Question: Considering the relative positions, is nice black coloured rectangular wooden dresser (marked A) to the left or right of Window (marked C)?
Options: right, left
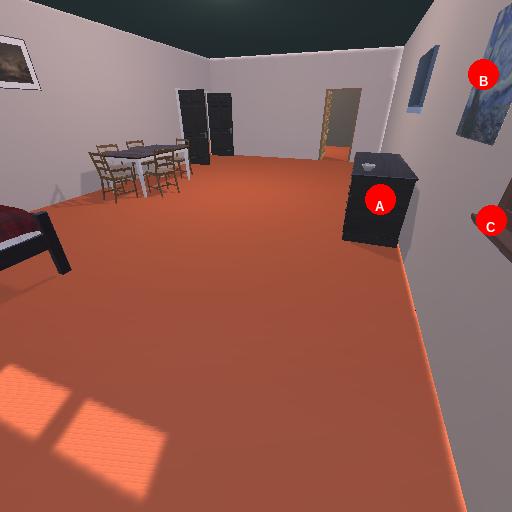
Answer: right